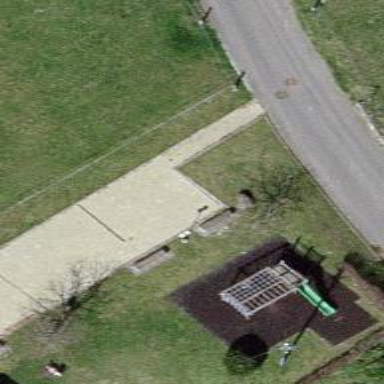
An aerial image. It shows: Bench for seating.